Question: I have a multiple select option in BootStrap and I want if user selects option value=1, then they cannot choose option with value=5 and vice versa

'''
<script src="https://code.jquery.com/jquery-3.4.1.slim.min.js"></script>
<script src="https://cdn.jsdelivr.net/npm/popper.js@1.16.0/dist/umd/popper.min.js"></script>
<script src="https://stackpath.bootstrapcdn.com/bootstrap/4.4.1/js/bootstrap.min.js"></script>
<script src="https://cdn.jsdelivr.net/npm/bootstrap-select@1.13.14/dist/js/bootstrap-select.min.js"></script>
<link rel="stylesheet" href="https://cdn.jsdelivr.net/npm/bootstrap-select@1.13.14/dist/css/bootstrap-select.min.css">
<link rel="stylesheet" href="https://maxcdn.bootstrapcdn.com/bootstrap/4.0.0/css/bootstrap.min.css" />
'''
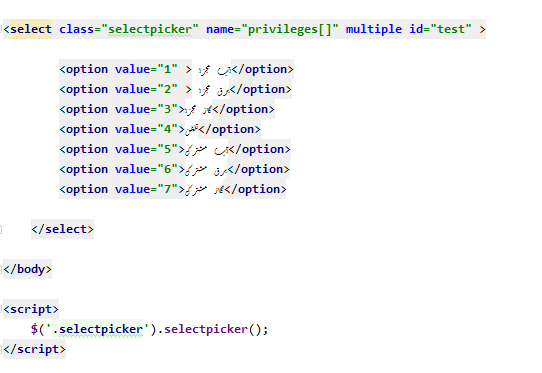
Answer: Have a go with this. It was not trivial
Remember JS numbers arrays and collections from 0, but I store the values in the selected array
'''
const pairs = [, 5, 6, , 1]; // 1=5, 2=6 5:1
$(function() {
$(".selectpicker").selectpicker()
$(".selectpicker").on("changed.bs.select", function(e, clickedIndex, newValue, oldValue) {
// const selected = $("option:selected", this).map((i, ele) => ele.value).get();
$("option", this).prop("disabled", false); // enable all
$("option:selected", this).each(function() { // disable selected pair
const paired = pairs[$(this).val()];
if (paired) {
// if value i is among the selected, disable value pairs[i]
console.log("value", this.value, "disable", paired)
$(".selectpicker").find('option[value=' + paired + ']')
.prop("selected", false)
.prop("disabled", true);
}
});
// refresh the select
$('.selectpicker').selectpicker('refresh');
});
});
'''
'''
<script src="https://code.jquery.com/jquery-3.4.1.slim.min.js"></script>
<script src="https://cdn.jsdelivr.net/npm/popper.js@1.16.0/dist/umd/popper.min.js"></script>
<script src="https://stackpath.bootstrapcdn.com/bootstrap/4.4.1/js/bootstrap.min.js"></script>
<script src="https://cdn.jsdelivr.net/npm/bootstrap-select@1.13.14/dist/js/bootstrap-select.min.js"></script>
<link rel="stylesheet" href="https://cdn.jsdelivr.net/npm/bootstrap-select@1.13.14/dist/css/bootstrap-select.min.css">
<link rel="stylesheet" href="https://maxcdn.bootstrapcdn.com/bootstrap/4.0.0/css/bootstrap.min.css" />
<select id="sel1" class="selectpicker" multiple>
<option value="1">One</option>
<option value="2">Two</option>
<option value="3">Three</option>
<option value="4">Four</option>
<option value="5">Five</option>
<option value="6">Six</option>
<option value="7">Seven</option>
</select>
'''